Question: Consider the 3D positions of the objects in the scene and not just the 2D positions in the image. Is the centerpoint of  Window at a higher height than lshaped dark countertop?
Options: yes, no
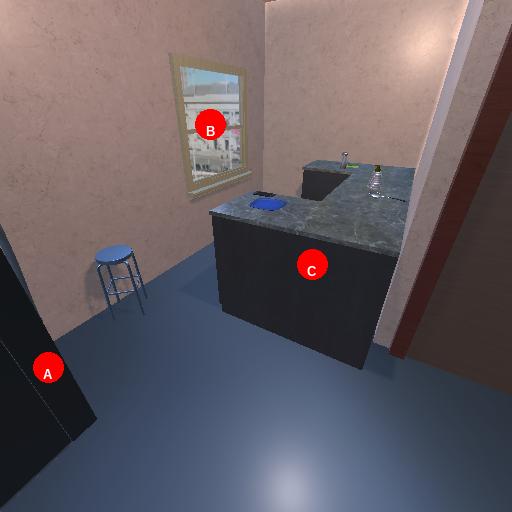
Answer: yes